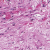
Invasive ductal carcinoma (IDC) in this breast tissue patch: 0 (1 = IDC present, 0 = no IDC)